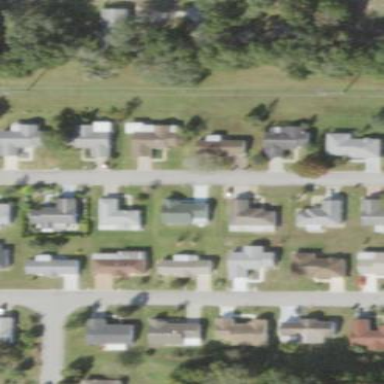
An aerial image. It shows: Residential road.